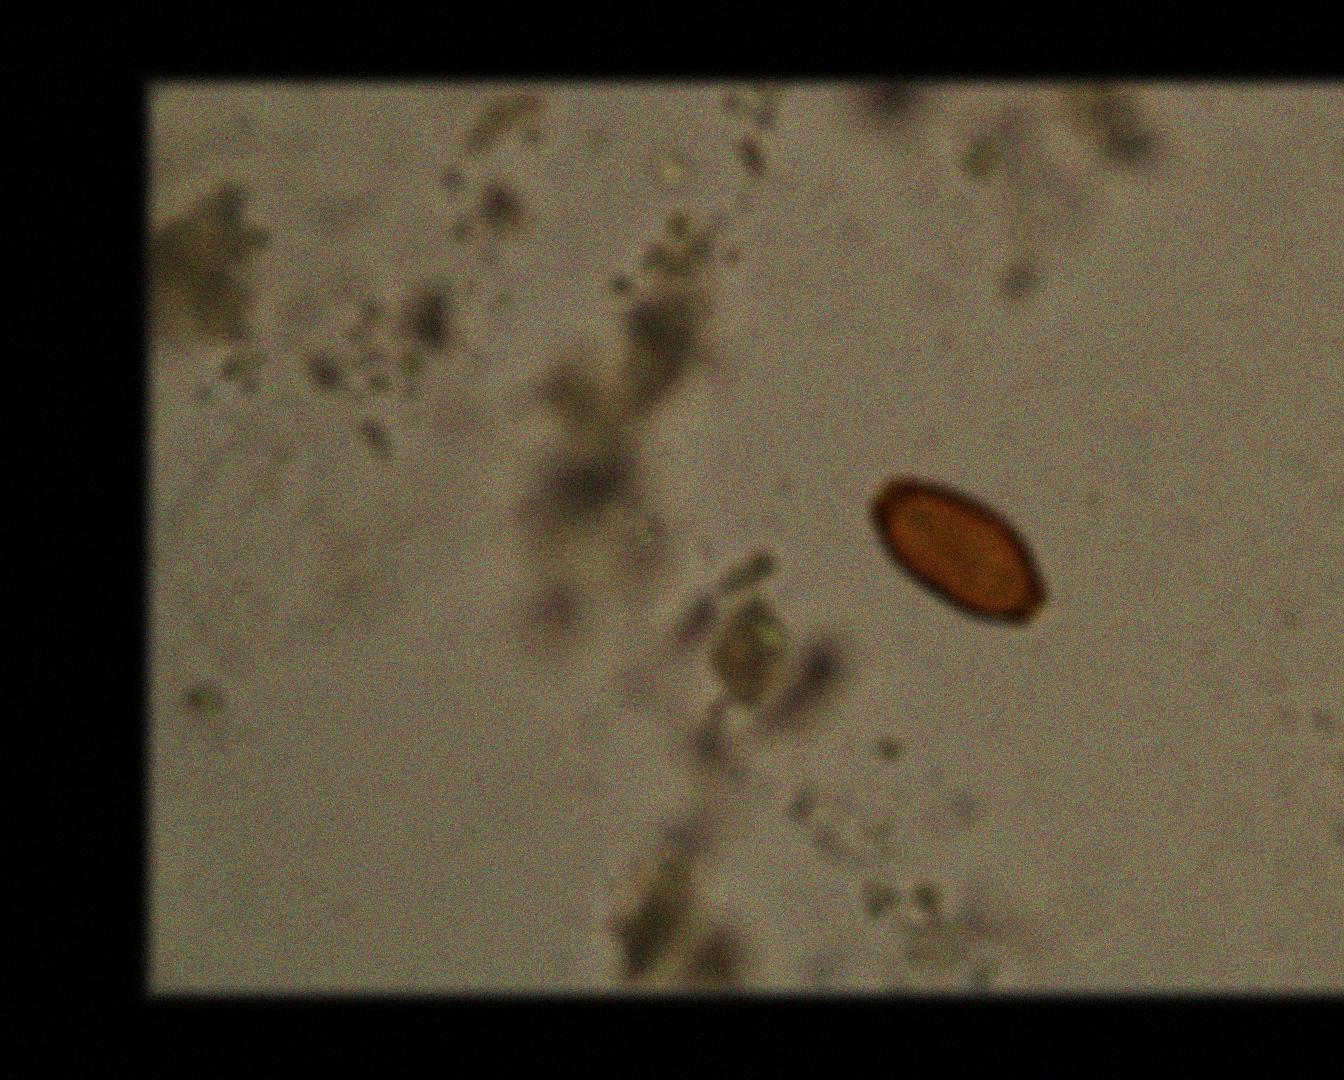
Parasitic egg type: Trichuris trichiura